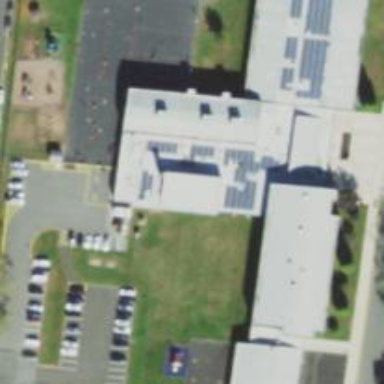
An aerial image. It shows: School.